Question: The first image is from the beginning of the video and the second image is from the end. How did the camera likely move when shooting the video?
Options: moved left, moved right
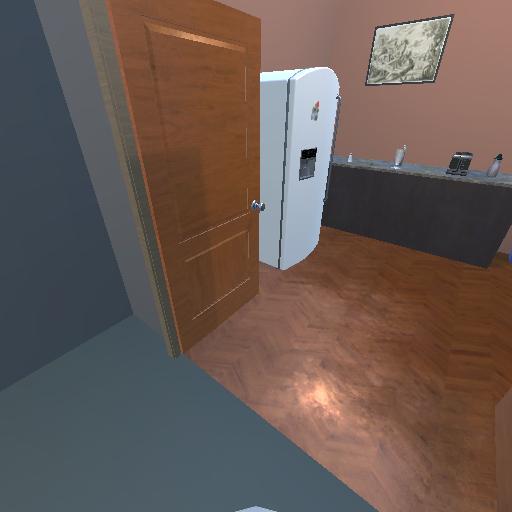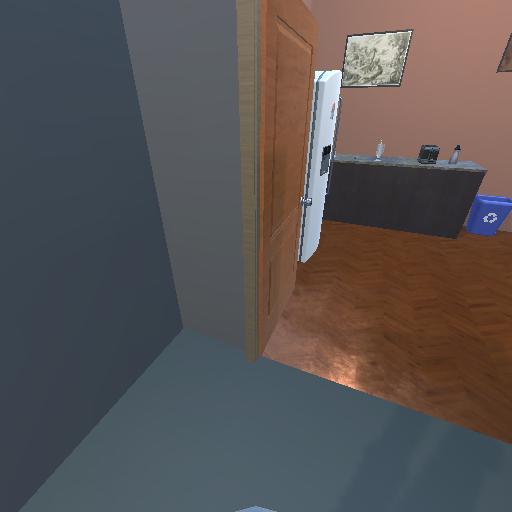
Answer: moved left